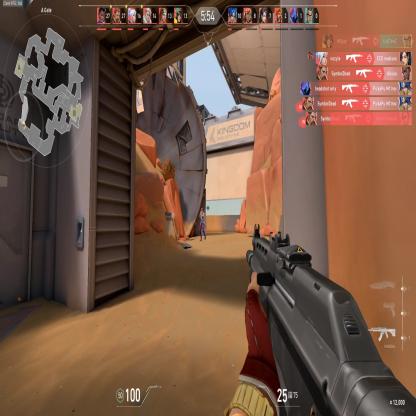
Label: enemy